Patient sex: F
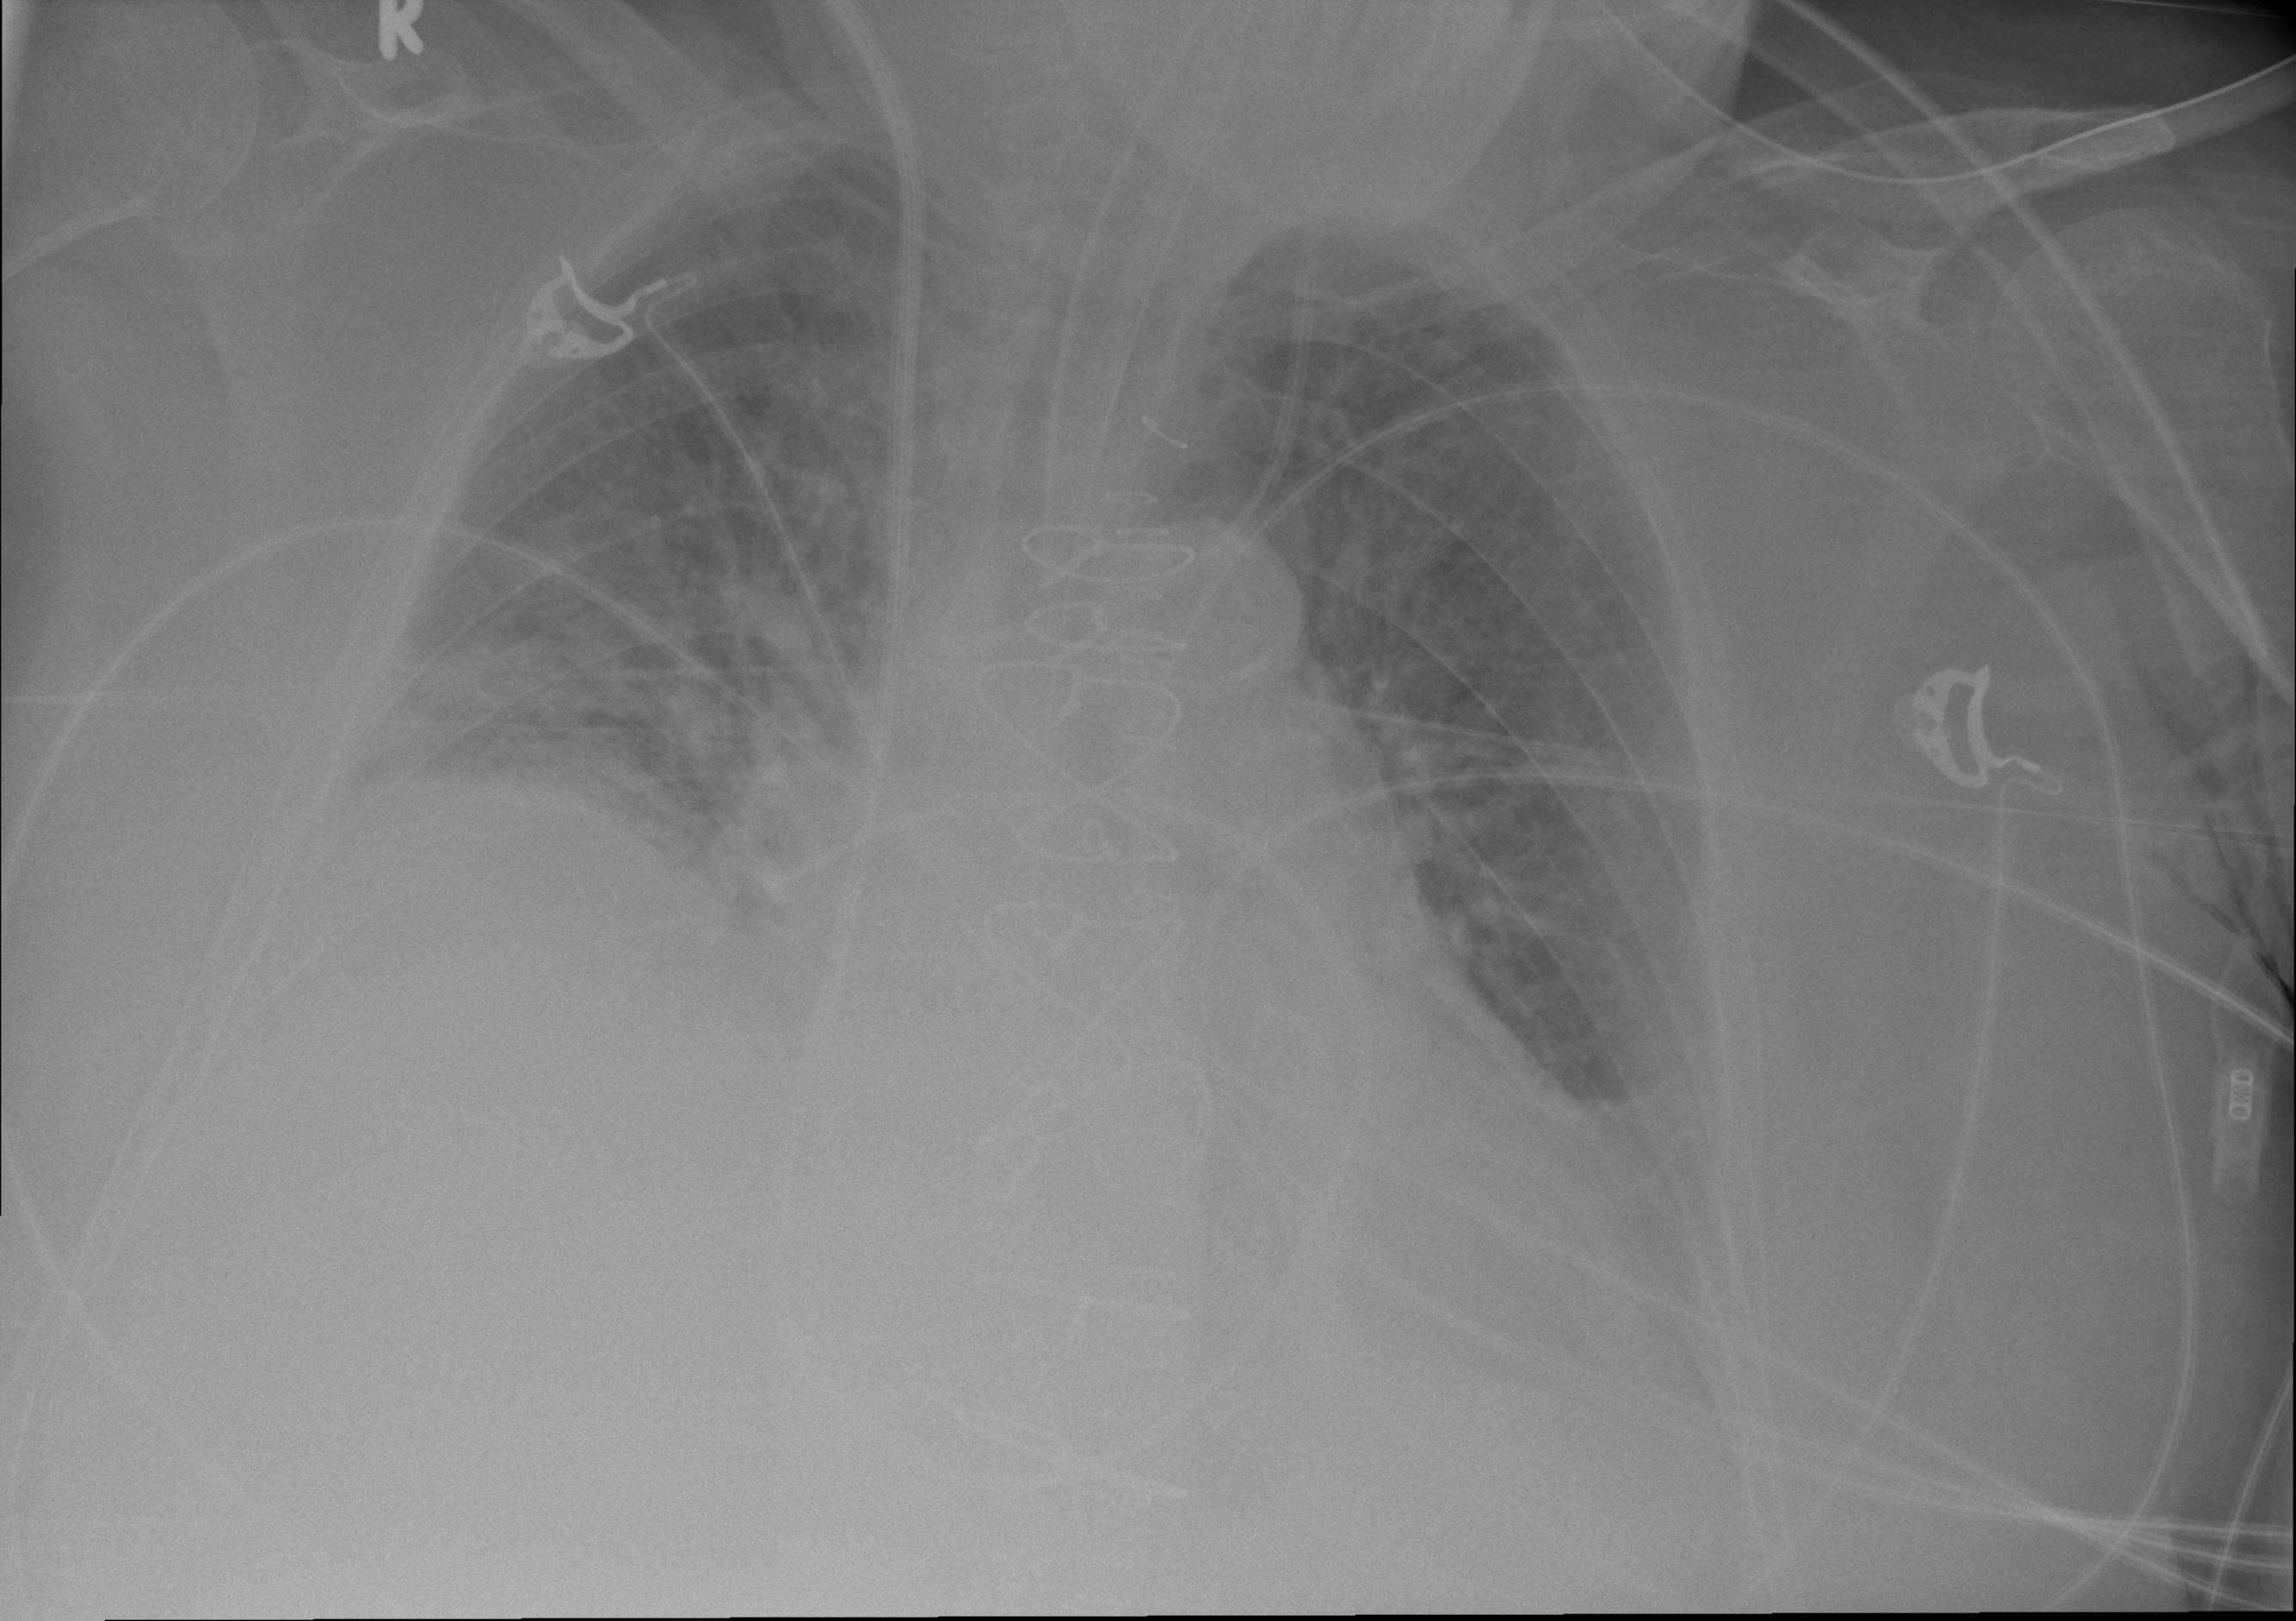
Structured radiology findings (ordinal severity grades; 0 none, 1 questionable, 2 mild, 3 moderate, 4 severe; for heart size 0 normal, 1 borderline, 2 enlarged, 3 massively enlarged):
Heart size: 2
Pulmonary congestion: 2
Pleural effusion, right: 2
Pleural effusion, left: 2
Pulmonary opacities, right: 0
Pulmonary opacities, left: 0
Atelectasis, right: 3
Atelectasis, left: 2